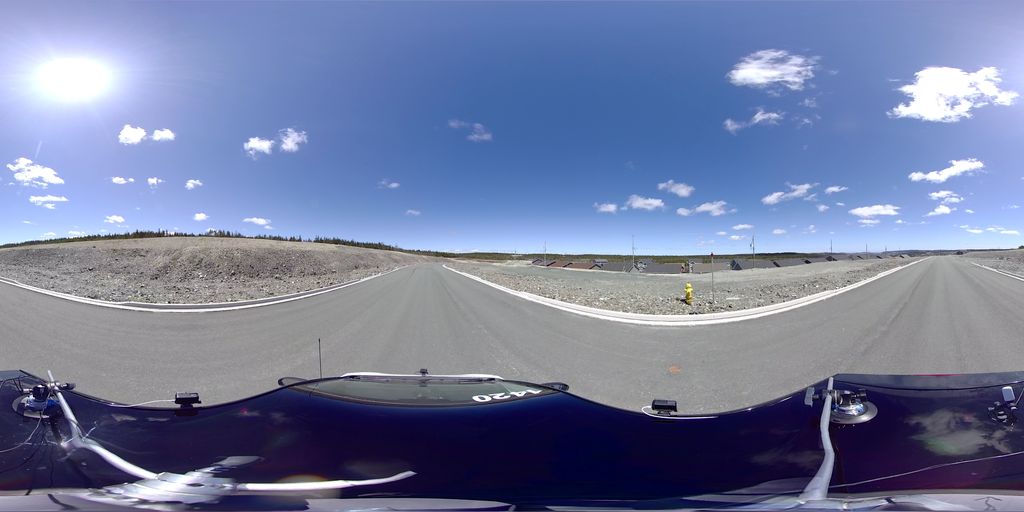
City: st_johns